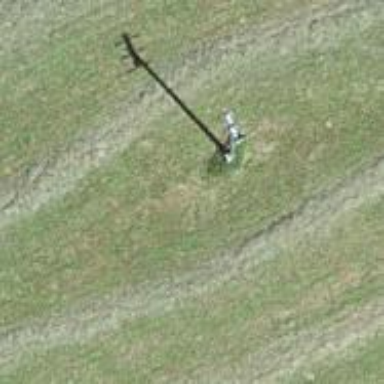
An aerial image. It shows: Power pole.